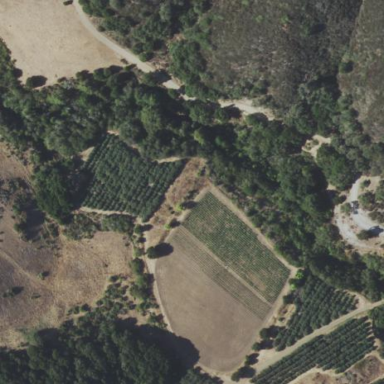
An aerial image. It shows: Orchard.